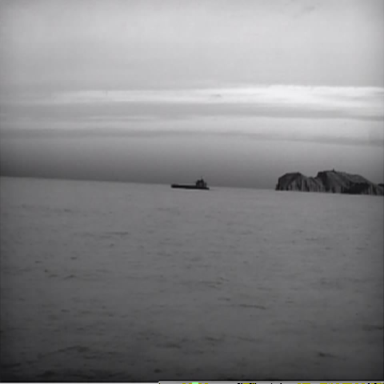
There is a liner in the infrared image.